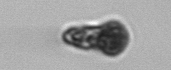
Label: Euglena